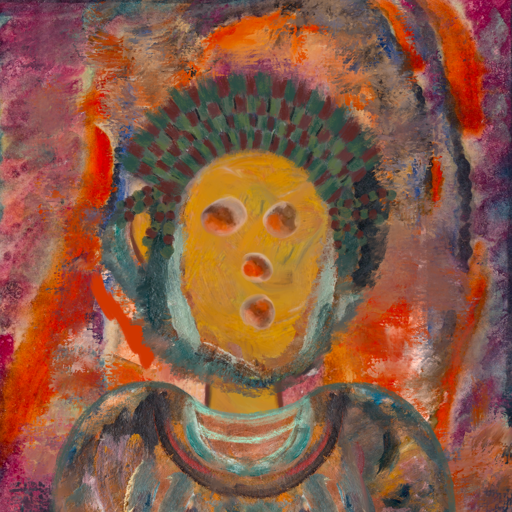
Background: Experience, Head And Neck Front: After_Raid, Face Front: Rupkatha, Bust: Boggyland, Hair Front: Boggyland, Head Accessory: After_Raid_Crown, Second Necklace: Blank, Necklace: Blank, Baby: Blank